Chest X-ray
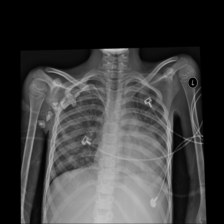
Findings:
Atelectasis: negative
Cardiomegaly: positive
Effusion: positive
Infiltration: negative
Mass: negative
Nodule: negative
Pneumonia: negative
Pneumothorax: negative
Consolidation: negative
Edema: negative
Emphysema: negative
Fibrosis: negative
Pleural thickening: negative
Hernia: negative